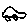
Label: car